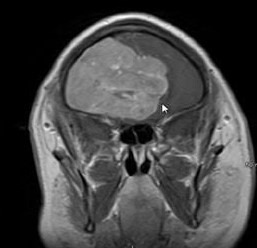
Label: meningioma